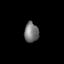
Tissue: lung
Cell type: Myeloid cells
Senescence score: 0.2381
Nuclear area (px): 277
Mean DAPI intensity: 120.004